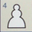
Piece: wP